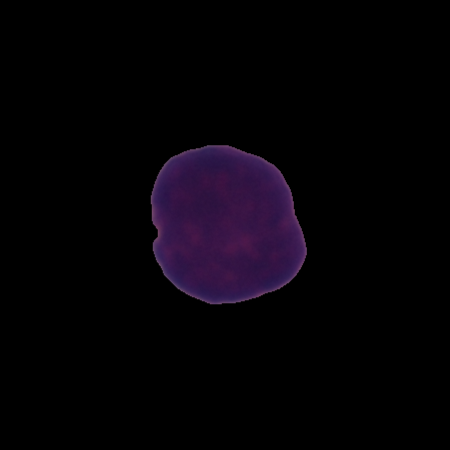
Label: healthy